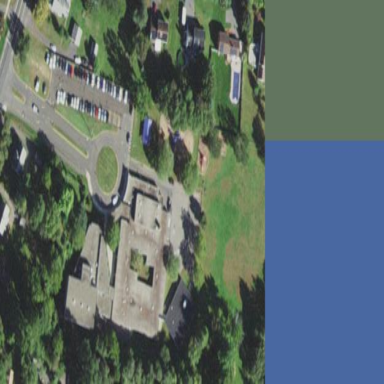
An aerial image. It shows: School.